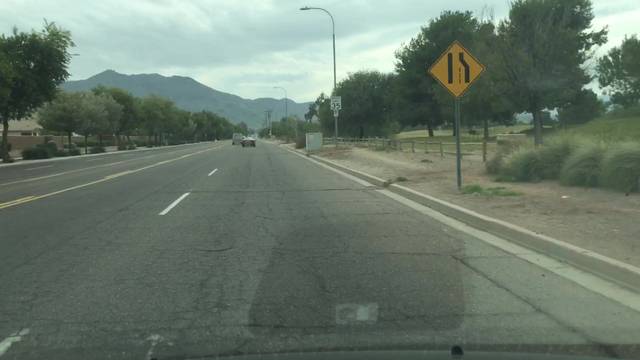
Region: United States
Coordinates: 33.372, -112.135